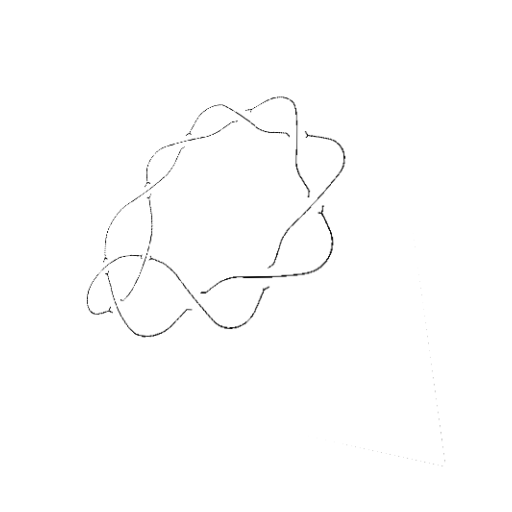
Crossing number: 10